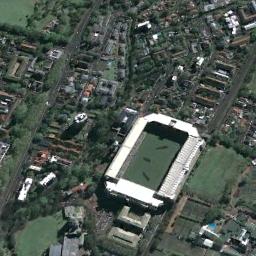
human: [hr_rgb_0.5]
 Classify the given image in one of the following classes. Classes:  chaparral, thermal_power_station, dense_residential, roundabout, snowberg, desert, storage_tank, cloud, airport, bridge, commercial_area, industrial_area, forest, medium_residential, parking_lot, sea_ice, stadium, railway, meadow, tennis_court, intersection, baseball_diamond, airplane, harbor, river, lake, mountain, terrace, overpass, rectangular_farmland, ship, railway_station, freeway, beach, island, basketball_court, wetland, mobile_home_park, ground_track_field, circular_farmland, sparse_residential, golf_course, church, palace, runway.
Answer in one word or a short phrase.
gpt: stadium